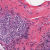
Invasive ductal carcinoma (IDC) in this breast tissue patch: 0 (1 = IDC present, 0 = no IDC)